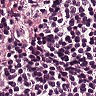
Metastatic tissue present: yes